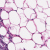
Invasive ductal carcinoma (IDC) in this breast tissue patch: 0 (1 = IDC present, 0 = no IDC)